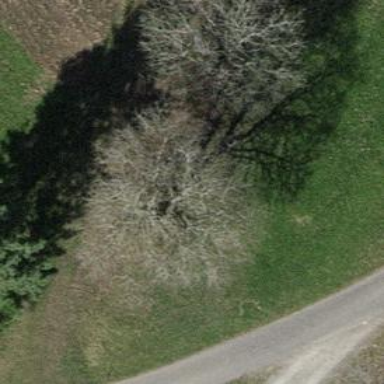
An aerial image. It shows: Urban area featuring tree as natural element.